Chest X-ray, AP view. Patient: 41 years old, sex F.
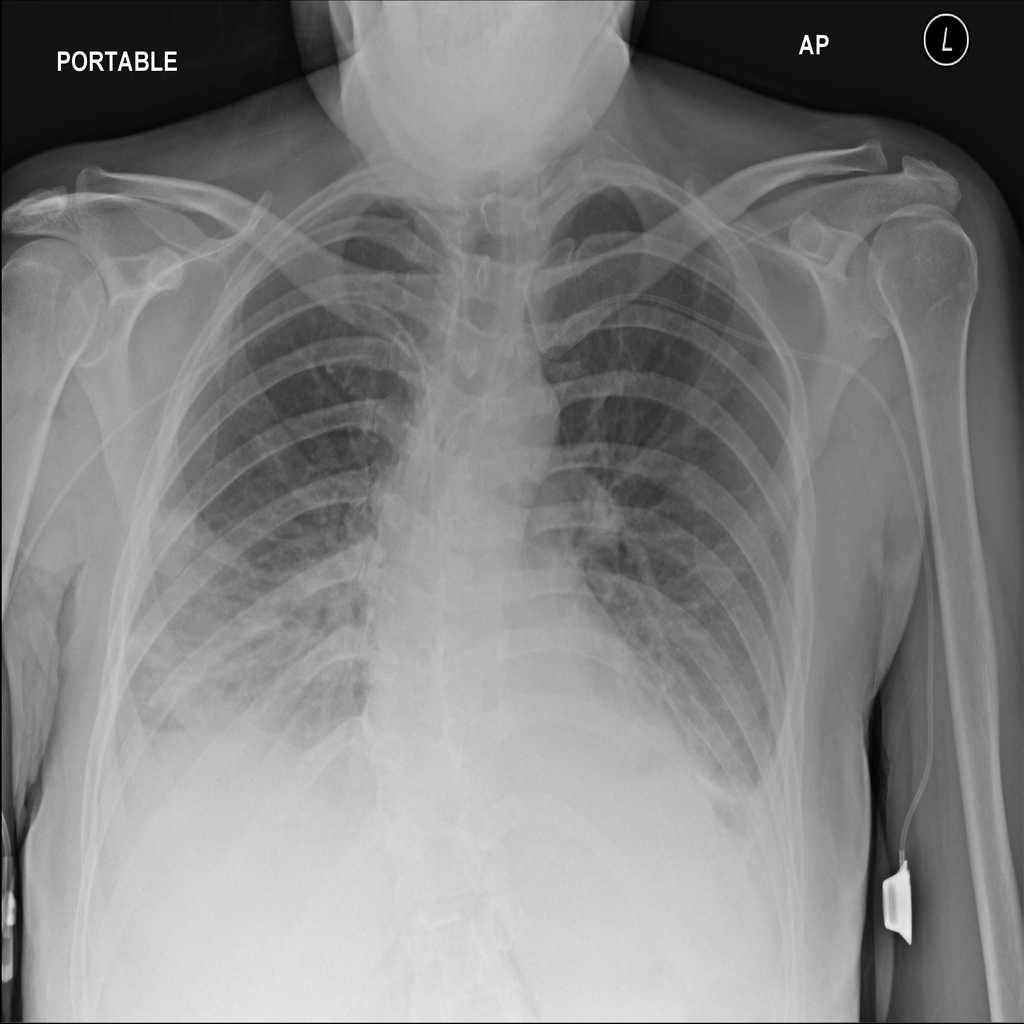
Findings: Effusion